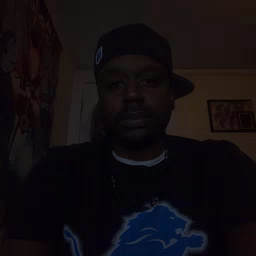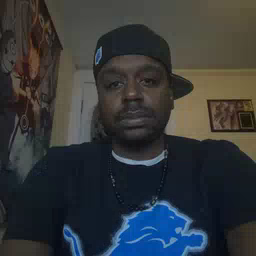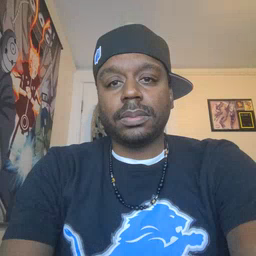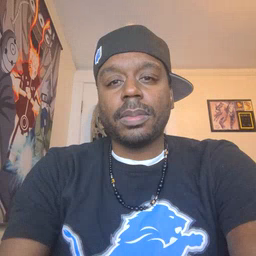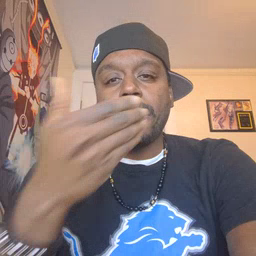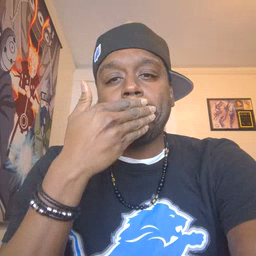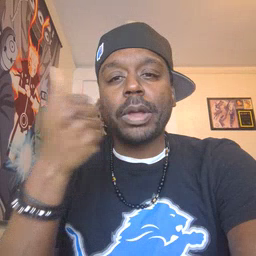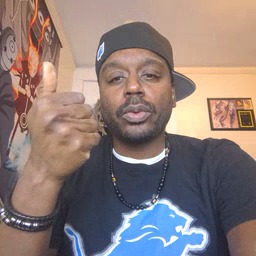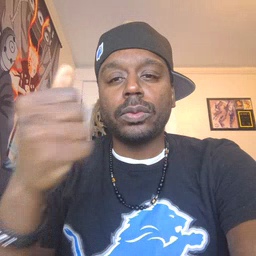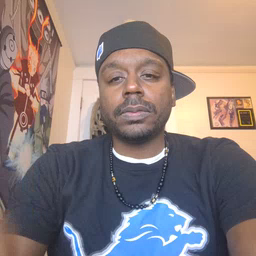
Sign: better